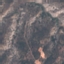
Label: HerbaceousVegetation